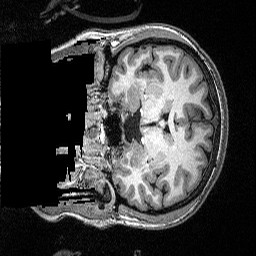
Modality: T1w
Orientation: coronal
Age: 23
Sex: female
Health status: ill
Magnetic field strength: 3 T
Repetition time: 2.53 s
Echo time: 0.00331 s